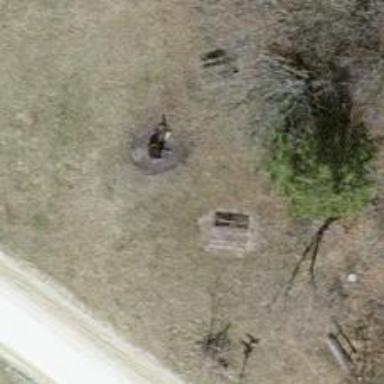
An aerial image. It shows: Picnic table located in leisure land area.